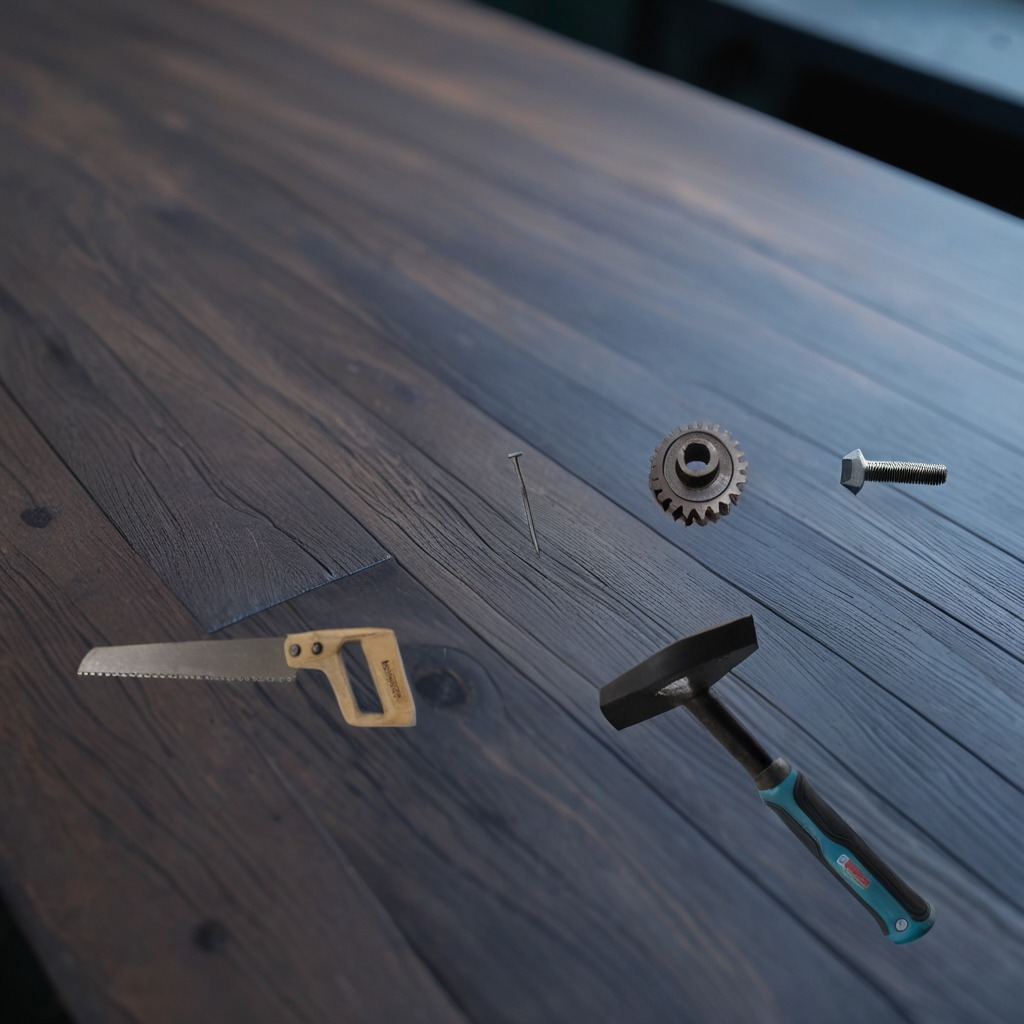
A metal gear with teeth, a metal machine screw, a hammer, an iron nail, and a handheld metal saw are lying on the table.